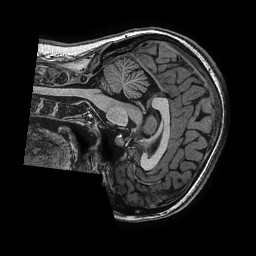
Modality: T1w
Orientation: sagittal
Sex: female
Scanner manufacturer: ge
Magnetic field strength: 3 T
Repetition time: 0.0077 s
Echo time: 0.003436 s